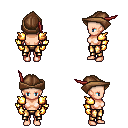
a pixel art fantasy rpg character, female body template, human, light skin, gold arm armor, gold greaves, brown short mohawk hairstyle, leather cap, gold gloves, four views (front, back, left, right), 2x2 character sprite sheet, small pixel art, hard edges, no anti-aliasing